Field crop: tomato
Growth stage: 1
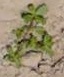
Species: portulaca